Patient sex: M
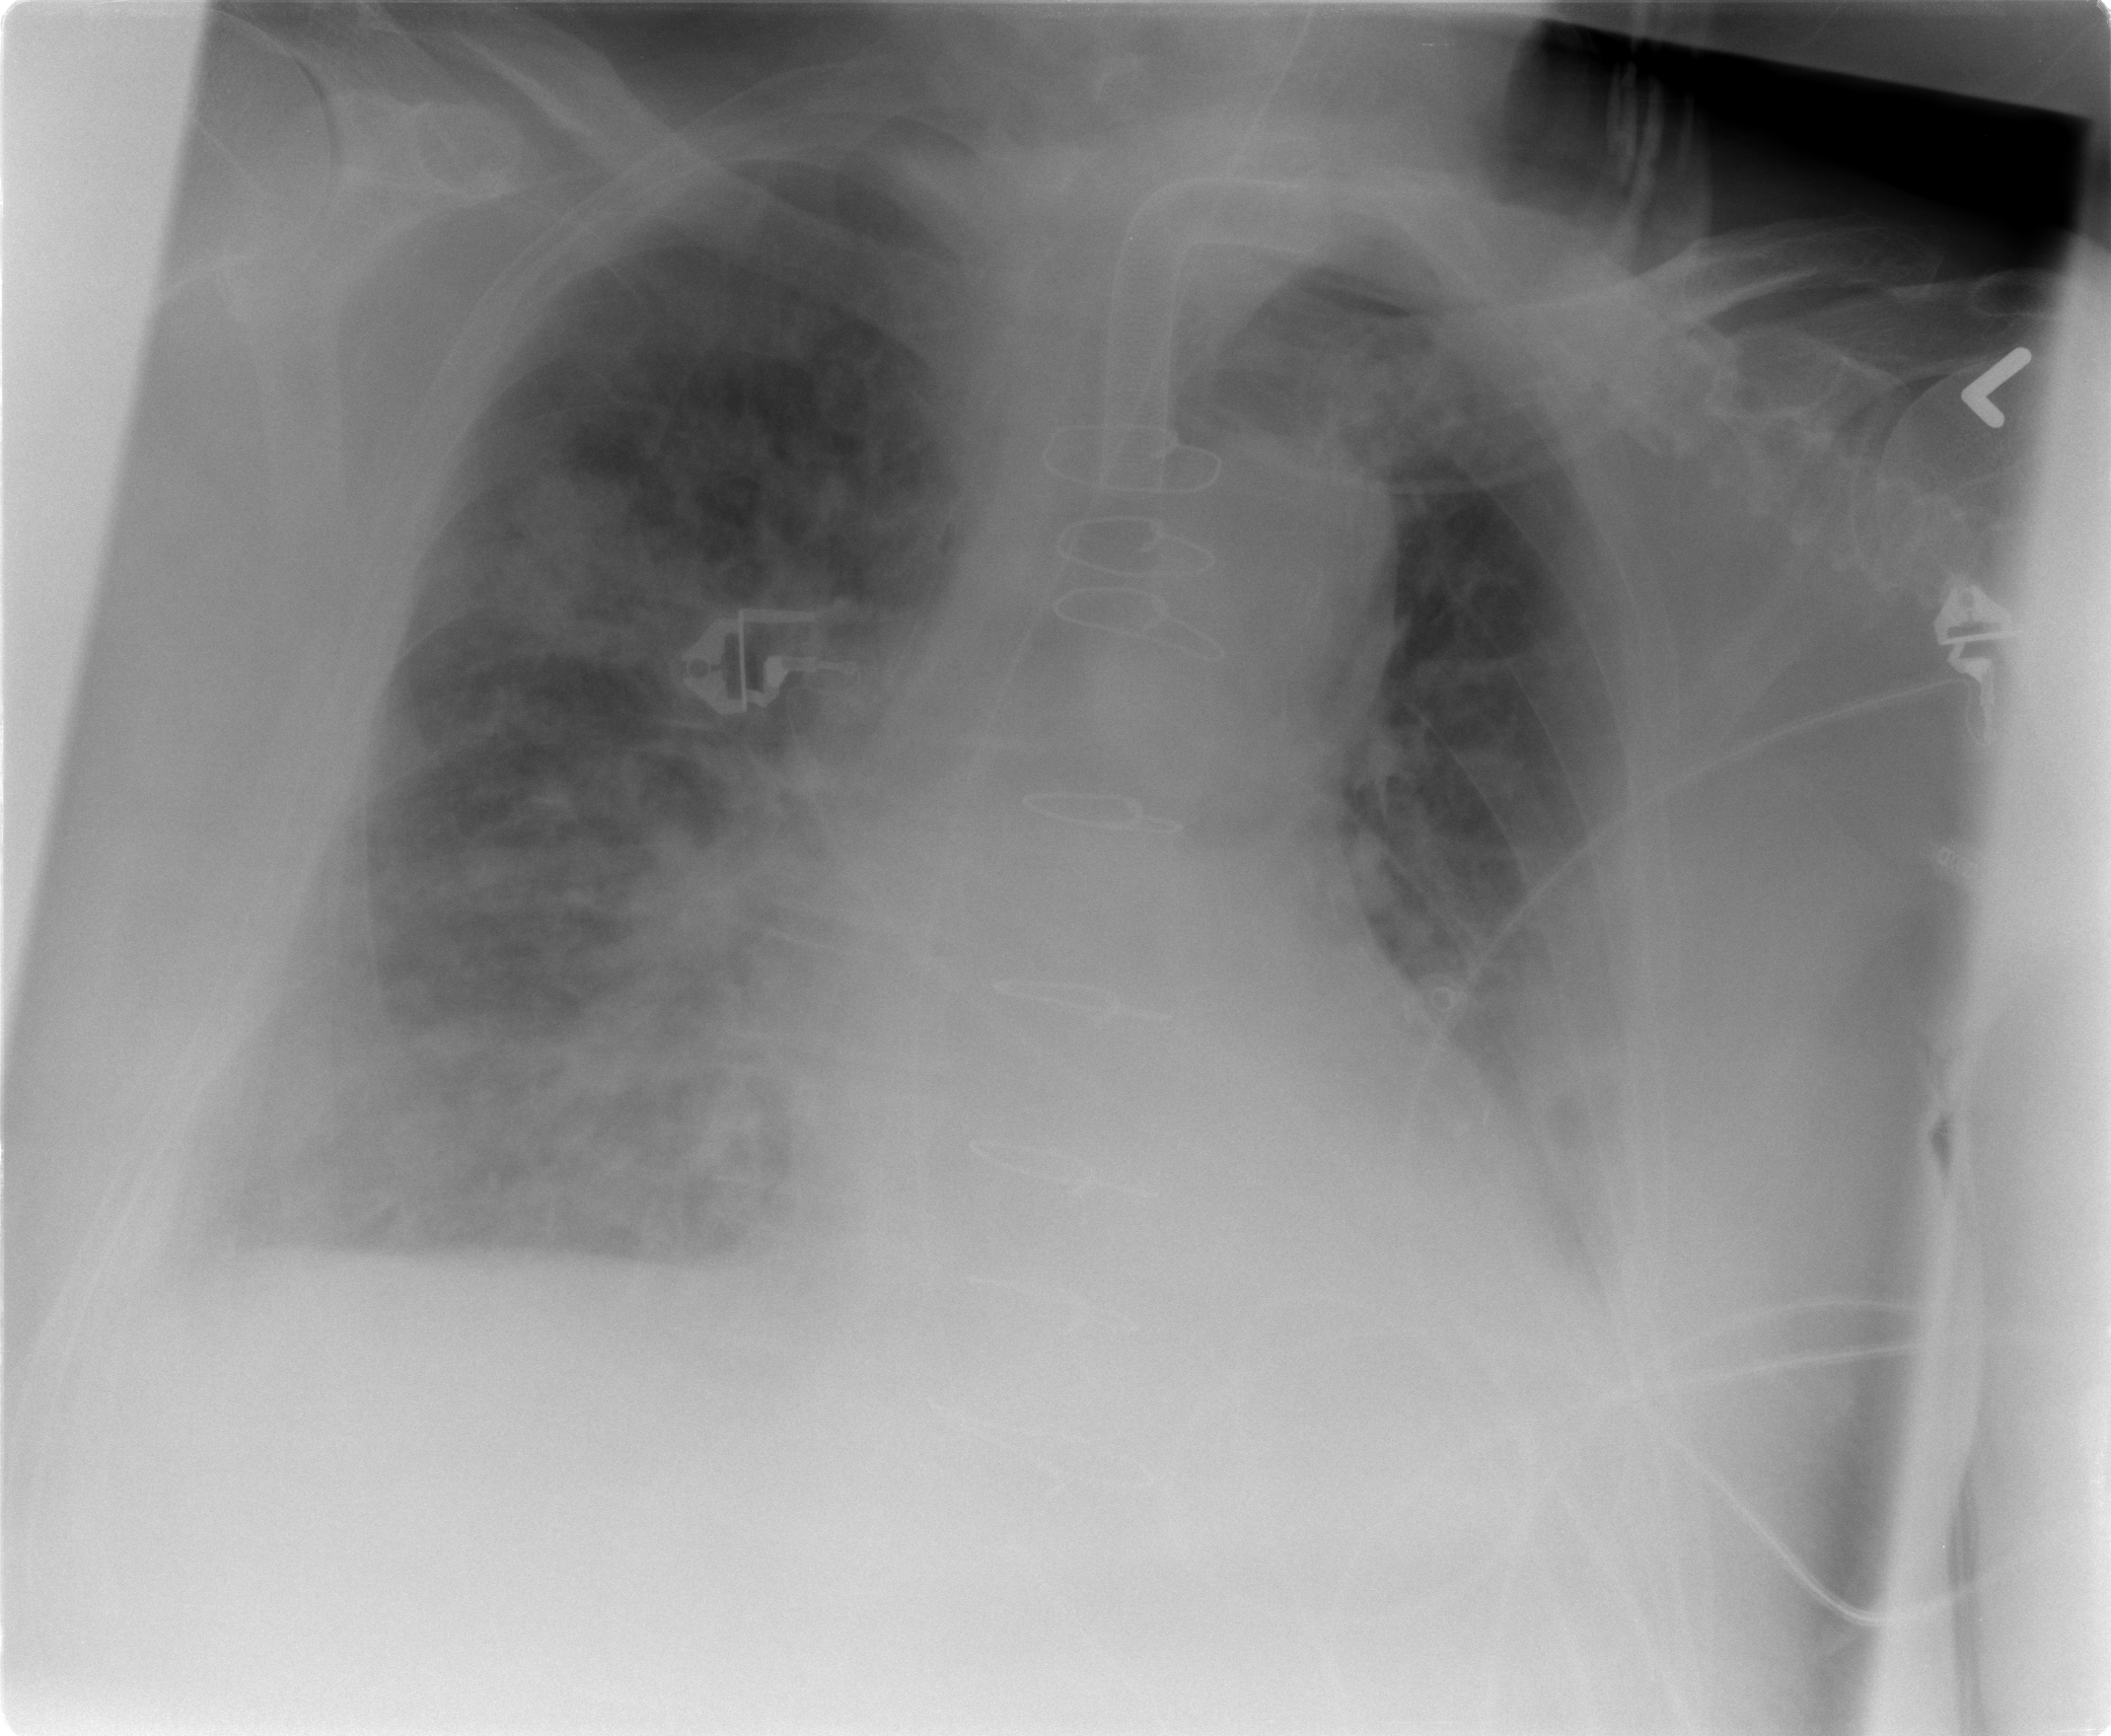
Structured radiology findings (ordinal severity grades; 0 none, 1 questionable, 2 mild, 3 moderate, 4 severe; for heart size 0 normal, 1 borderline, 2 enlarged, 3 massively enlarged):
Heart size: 1
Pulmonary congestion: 3
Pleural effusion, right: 2
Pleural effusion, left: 2
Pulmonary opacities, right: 3
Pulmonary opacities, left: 2
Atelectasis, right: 2
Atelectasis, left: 2